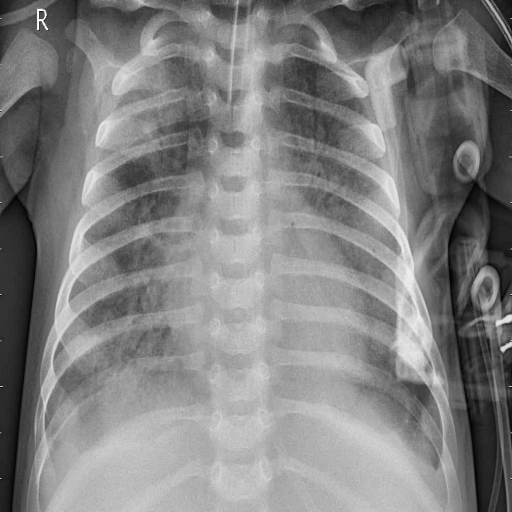
Finding: PNEUMONIA